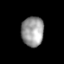
Tissue: lung
Cell type: T cells
Senescence score: 0.1449
Nuclear area (px): 656
Mean DAPI intensity: 153.402